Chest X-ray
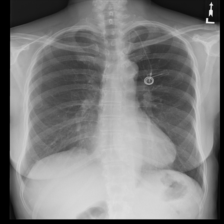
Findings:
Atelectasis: negative
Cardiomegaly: negative
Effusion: negative
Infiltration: positive
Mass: negative
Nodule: negative
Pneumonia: negative
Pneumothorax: negative
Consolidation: negative
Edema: negative
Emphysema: negative
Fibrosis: negative
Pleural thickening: positive
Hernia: negative